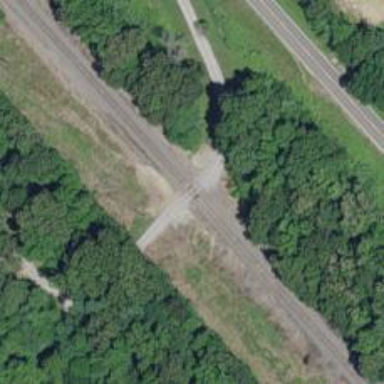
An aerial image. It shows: Railway track.